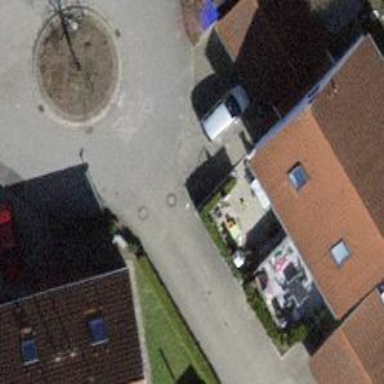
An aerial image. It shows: Paved living street.